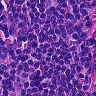
Metastatic tissue present: no